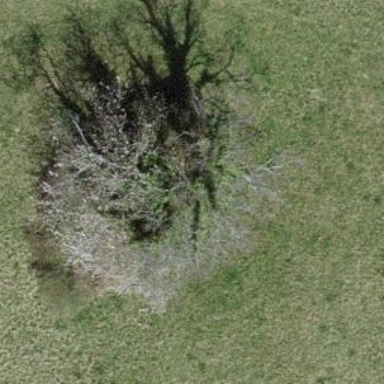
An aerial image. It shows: Beautiful tree in nature.